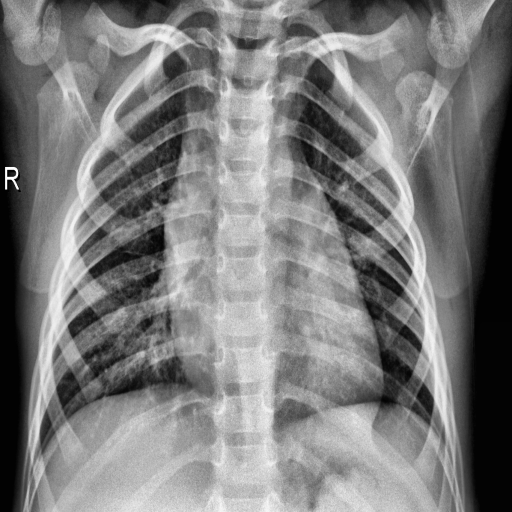
Finding: NORMAL